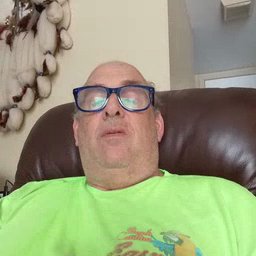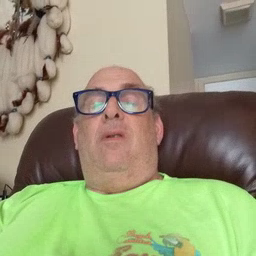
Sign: red